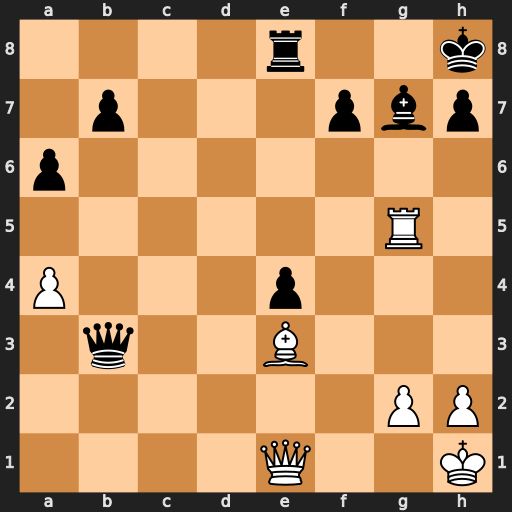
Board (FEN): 4r2k/1p3pbp/p7/6R1/P3p3/1q2B3/6PP/4Q2K
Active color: w
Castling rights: -
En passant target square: -
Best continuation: Rxg7 Rd8 Rg3